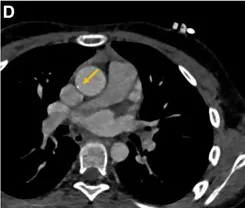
Calcifications of multiple vascular walls. Ascending aorta. Disseminated in the arterial walls.
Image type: radiology (ct)